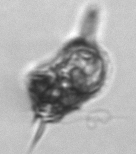
Label: Amylax